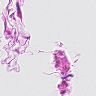
Metastatic tissue present: no